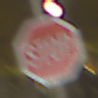
Verkehrszeichen: Stop
Umgebung: Outdoor, Urban
Tageszeit: Night
Wetter: Clear
Licht: Artificial
Jahreszeit: NotSpecified
Kontrast: HighContrast